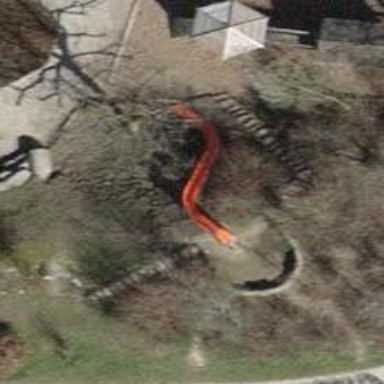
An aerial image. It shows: Playground with slide.